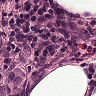
Metastatic tissue present: yes